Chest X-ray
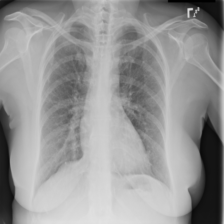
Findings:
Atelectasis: negative
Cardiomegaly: negative
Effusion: negative
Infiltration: negative
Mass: negative
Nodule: negative
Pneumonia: negative
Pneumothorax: negative
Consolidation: negative
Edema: negative
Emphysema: negative
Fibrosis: positive
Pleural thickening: negative
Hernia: negative